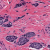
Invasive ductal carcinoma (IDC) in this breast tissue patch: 1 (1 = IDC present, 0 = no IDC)